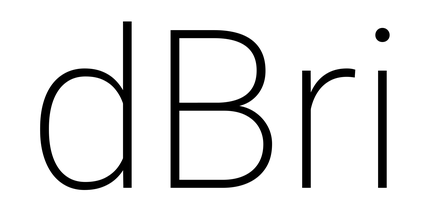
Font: Roboto_ExtraLight